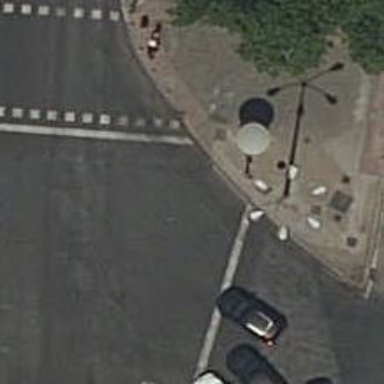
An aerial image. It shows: Advertising column.